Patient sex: F
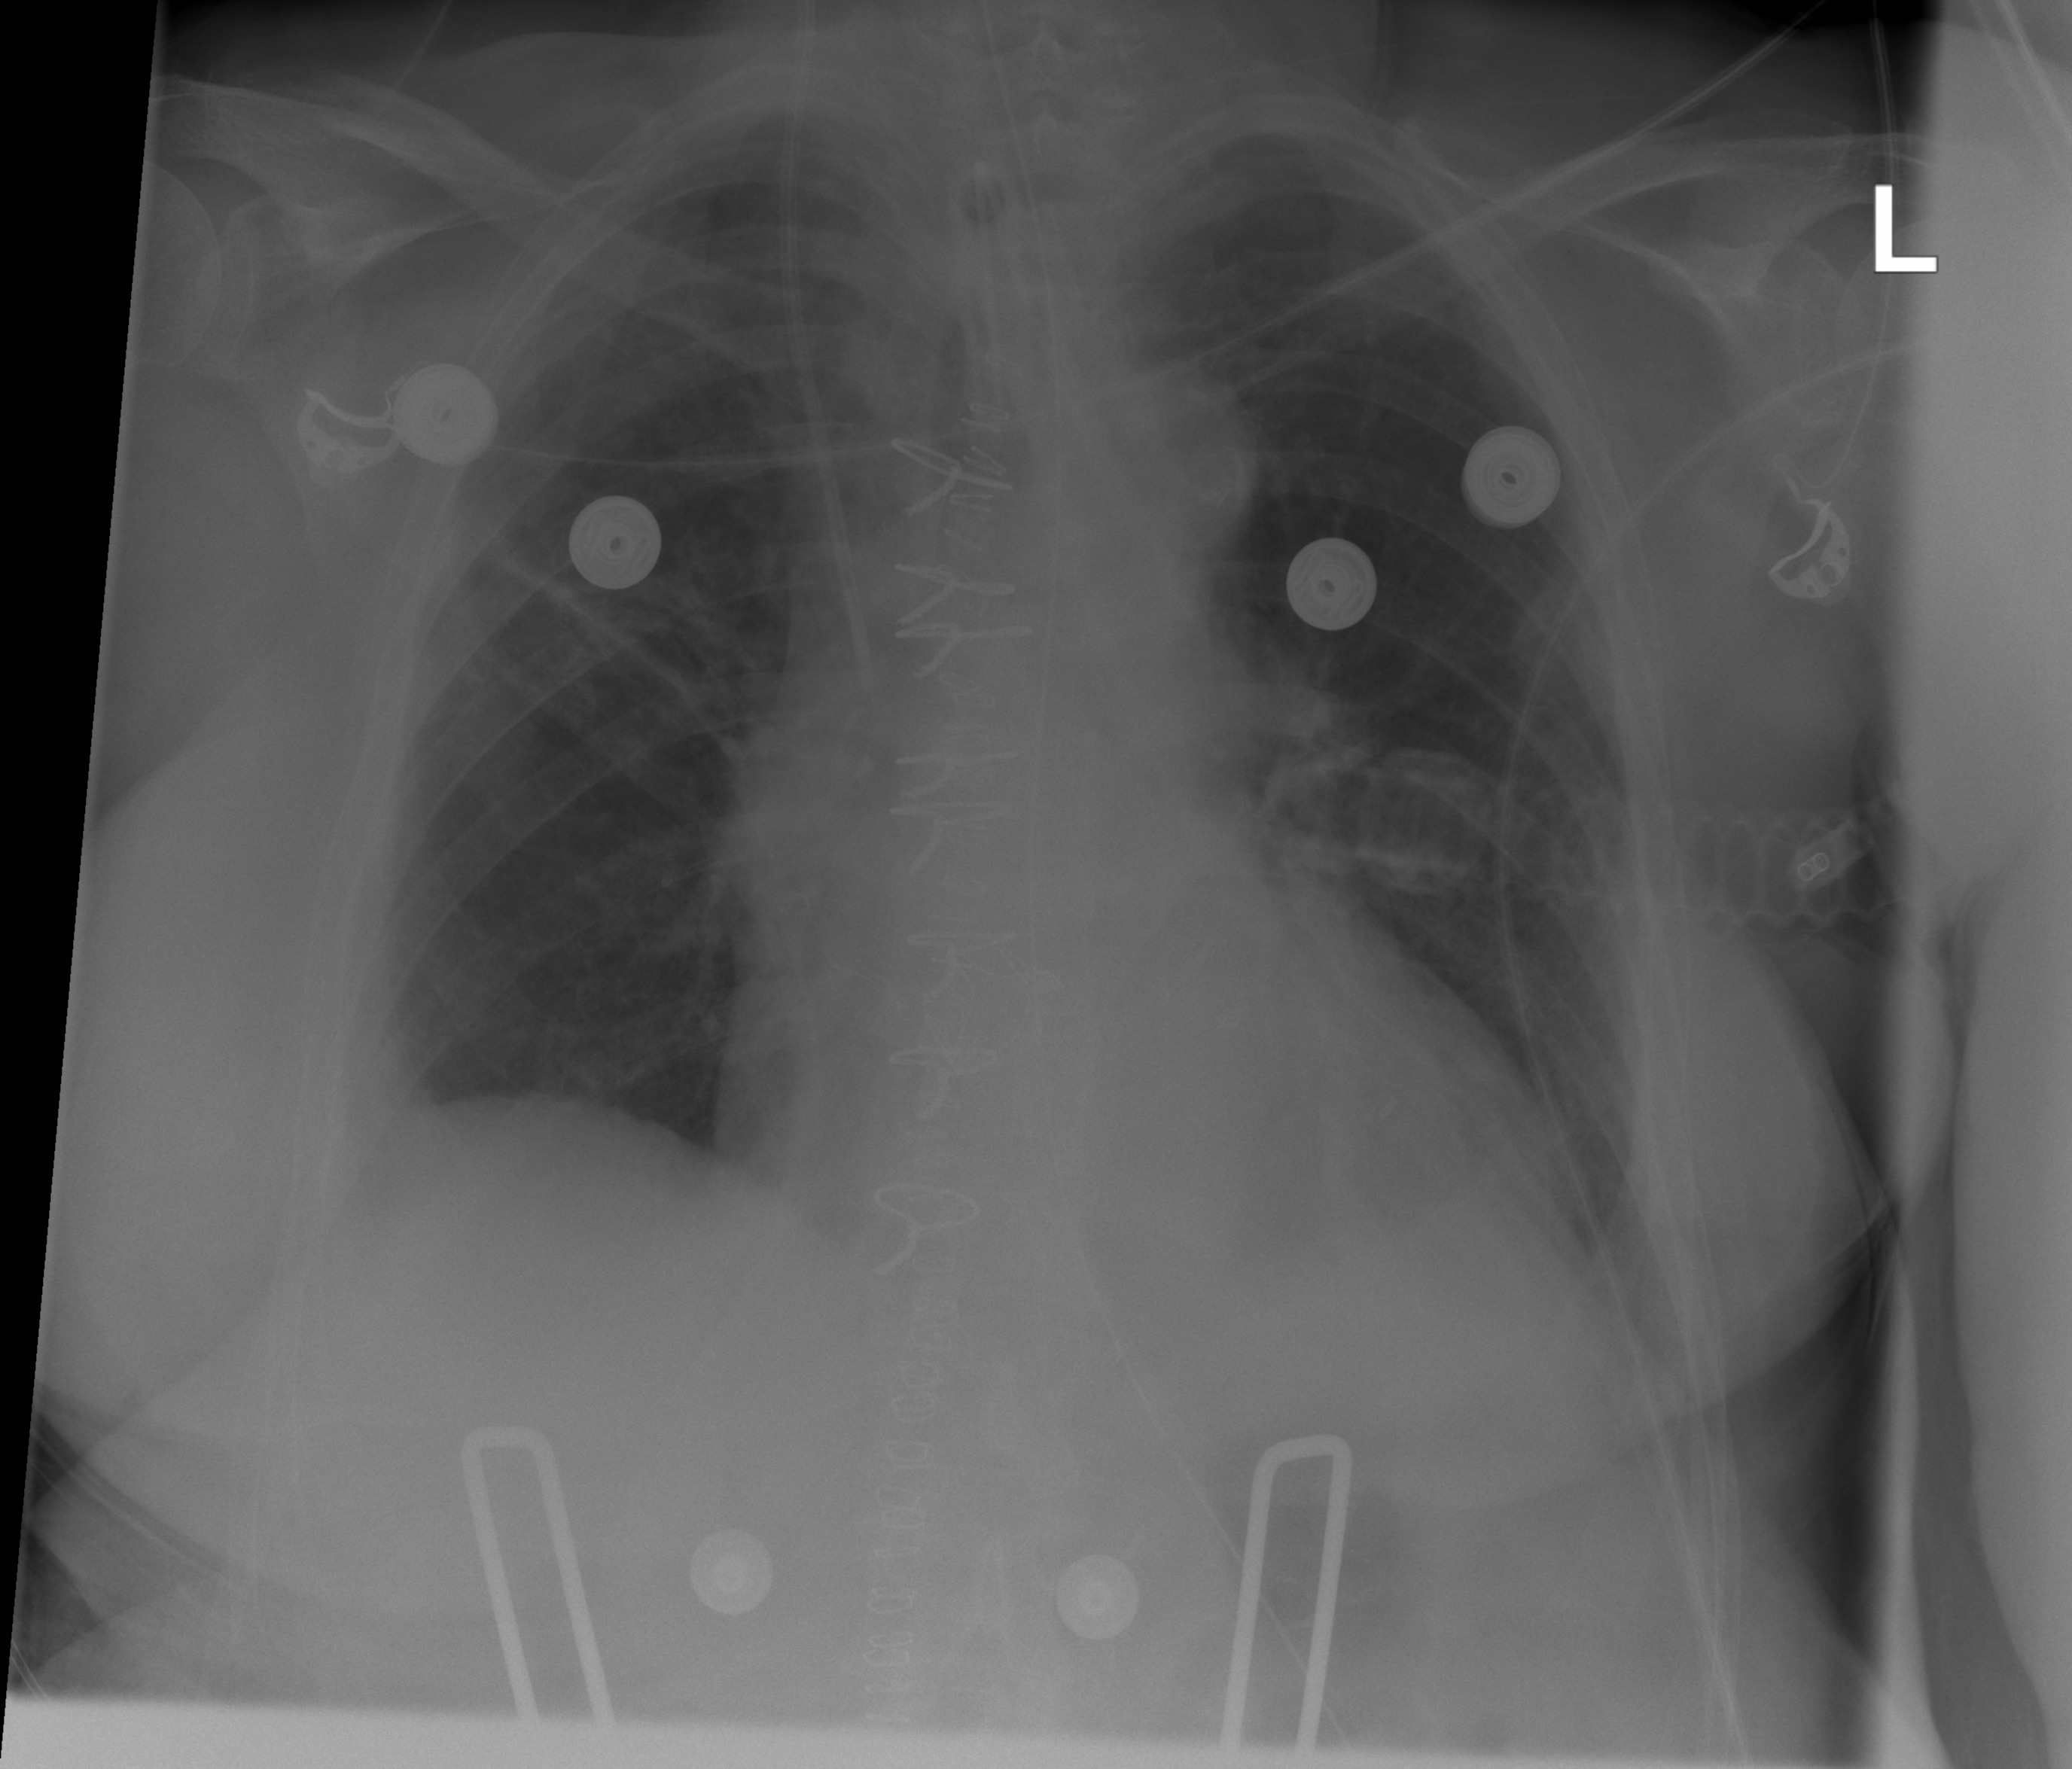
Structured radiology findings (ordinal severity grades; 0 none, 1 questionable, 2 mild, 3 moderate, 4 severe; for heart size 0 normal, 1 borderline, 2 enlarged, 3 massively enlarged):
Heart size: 1
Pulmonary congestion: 0
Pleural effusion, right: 0
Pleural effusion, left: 0
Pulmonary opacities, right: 0
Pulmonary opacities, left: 0
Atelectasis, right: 1
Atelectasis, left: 1